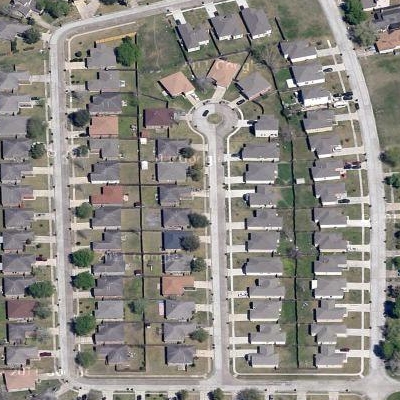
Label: Resident